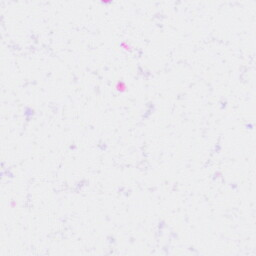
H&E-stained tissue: Liver